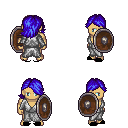
a pixel art fantasy rpg character, male body template, human, tanned skin, white robe, white pants, blue swoop hairstyle, black slippers, shield, four views (front, back, left, right), 2x2 character sprite sheet, small pixel art, hard edges, no anti-aliasing